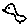
Label: bird